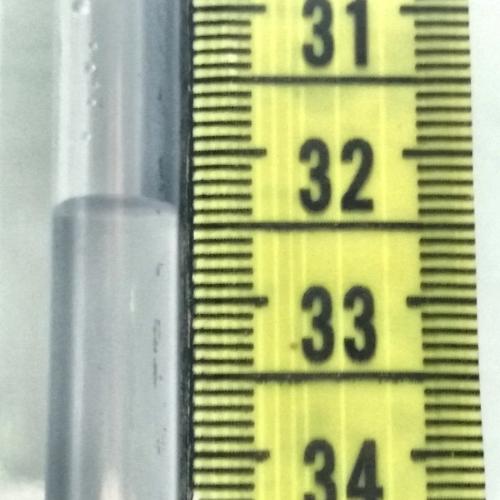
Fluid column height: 32.4 cm